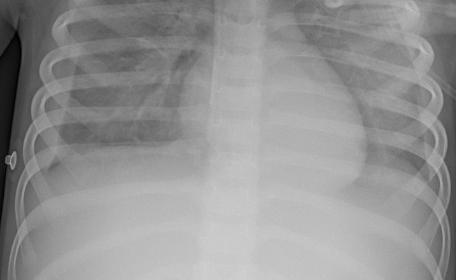
Diagnosis: PNEUMONIA